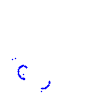
Particle: pion